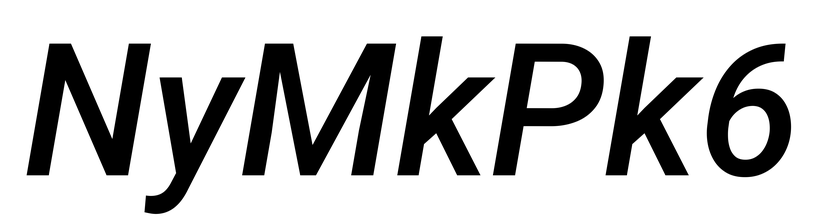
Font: Roboto-Italic_Medium_Italic